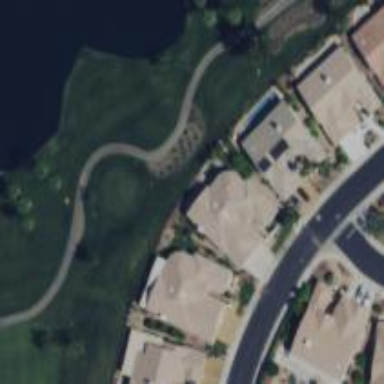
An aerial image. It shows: Service road designated as golf cart path.